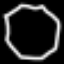
Label: octagon